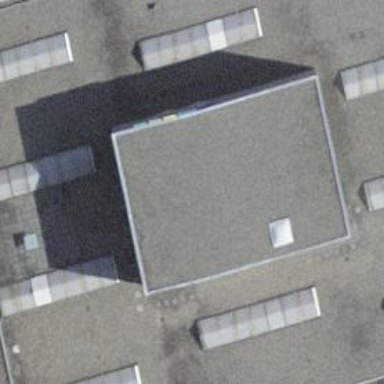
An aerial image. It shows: Industrial building.